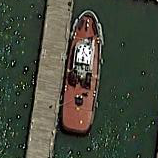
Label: Towing_vessel